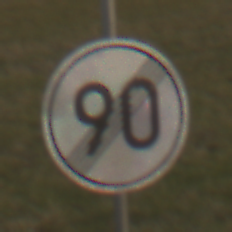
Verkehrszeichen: EndeGeschwindigkeit90
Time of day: SunriseSunset
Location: Outdoor (Nature)
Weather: PartlyCloudy
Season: NotSpecified
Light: Natural